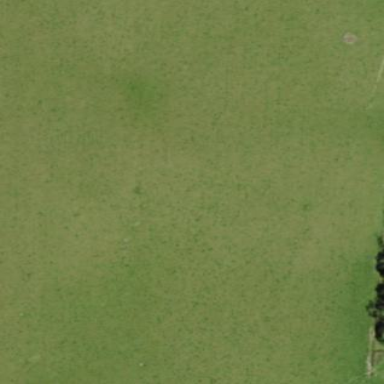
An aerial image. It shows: Beautiful meadow.